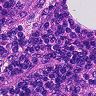
Metastatic tissue present: no